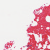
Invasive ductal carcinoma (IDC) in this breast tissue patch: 0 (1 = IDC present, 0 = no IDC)